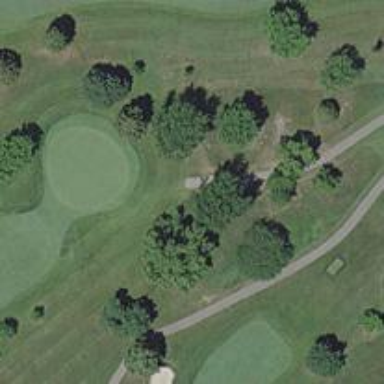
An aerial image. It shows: Rough grass surface on golf course.